Interaction volume radius: 5 \u00c5
Interaction volume height: 25 \u00c5
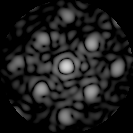
Disorder parameter: 0.3243